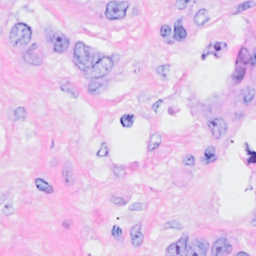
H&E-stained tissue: Breast